Question: I have data such that a subject is given a score on different days (in the POSIXct format).
'''
head(test)
Date Subject score
1 2012-08-10 Black6 0
2 2012-08-11 Black6 0
3 2012-08-12 Black6 0
4 2012-08-13 Black6 0
5 2012-08-14 Black6 0
6 2012-08-15 Black6 0
'''
It is simple to fit a loess curve.
'''
ggplot(test,aes(Date,score))+geom_smooth()+geom_point()
'''

What I'd like to do is fit a 3rd order polynomial line. If I type in the following I get an error:
'''
ggplot(test,aes(Date,score))+stat_smooth(method = "lm", formula = score ~ poly(Date, 3), size = 1)+geom_point()
Error in eval(expr, envir, enclos) : object 'score' not found
'''
I get the same error if I designate Date as numeric within stat_smooth(). Is there any way to do this in ggplot?
Here's the data:
'''
test<-structure(list(Date = structure(c(<PHONE>, <PHONE>, <PHONE>,
<PHONE>, <PHONE>, <PHONE>, <PHONE>, <PHONE>, <PHONE>,
<PHONE>, <PHONE>, <PHONE>, <PHONE>, <PHONE>, <PHONE>,
<PHONE>, <PHONE>, <PHONE>, <PHONE>, <PHONE>, <PHONE>,
<PHONE>, <PHONE>, <PHONE>, <PHONE>, <PHONE>, <PHONE>,
<PHONE>, <PHONE>, <PHONE>, <PHONE>, <PHONE>, <PHONE>,
<PHONE>, <PHONE>, <PHONE>, <PHONE>, <PHONE>, <PHONE>,
<PHONE>, <PHONE>, <PHONE>, <PHONE>, <PHONE>, <PHONE>,
<PHONE>, <PHONE>, <PHONE>, <PHONE>, <PHONE>, <PHONE>,
<PHONE>, <PHONE>, <PHONE>, <PHONE>, <PHONE>, <PHONE>
), class = c("POSIXct", "POSIXt"), tzone = "UTC"), Subject = structure(c(1L,
1L, 1L, 1L, 1L, 1L, 1L, 1L, 1L, 1L, 1L, 1L, 1L, 1L, 1L, 1L, 1L,
1L, 1L, 1L, 1L, 1L, 1L, 1L, 1L, 1L, 1L, 1L, 1L, 1L, 1L, 1L, 1L,
1L, 1L, 1L, 1L, 1L, 1L, 1L, 1L, 1L, 1L, 1L, 1L, 1L, 1L, 1L, 1L,
1L, 1L, 1L, 1L, 1L, 1L, 1L, 1L), .Label = "Black6", class = "factor"),
score = c(0, 0, 0, 0, 0, 0, 0, 0.25, 0.25, 0.25, 0.25, 0.25,
0.25, 0.25, 0.25, 0.25, 0.25, 0.25, 0.25, 1, 2, 2, 2, 2,
2, 2, 2, 2, 2, 2, 2, 2, 2, 1.5, 1.5, 1.25, 1.25, 1.25, 1,
1, 1, 1, 1, 1, 1, 1, 1.5, 1.5, 1.25, 1, 1, 1, 0.5, 0.5, 0.5,
0.25, 0.25)), .Names = c("Date", "Subject", "score"), row.names = c(NA,
57L), class = "data.frame")
'''
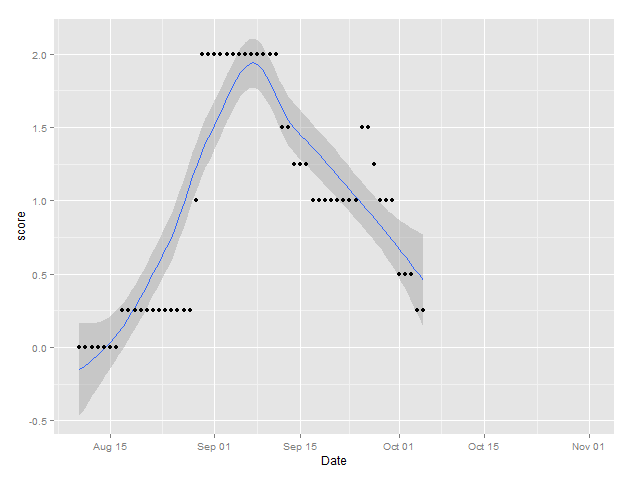
Answer: The formula argument in 'stat_smooth' must be specified in terms of the aesthetics 'y' and 'x', not the original variables that are mapped to those aesthetics.
'''
ggplot(test,aes(Date,score)) +
stat_smooth(method = "lm", formula = y ~ poly(x, 3), size = 1) +
geom_point()
'''